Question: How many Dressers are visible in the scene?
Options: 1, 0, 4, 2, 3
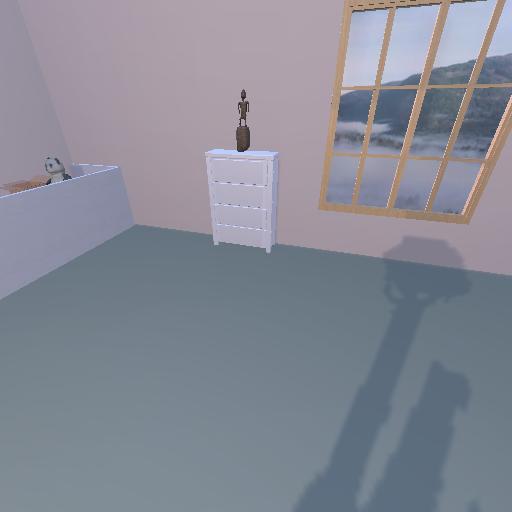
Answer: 1